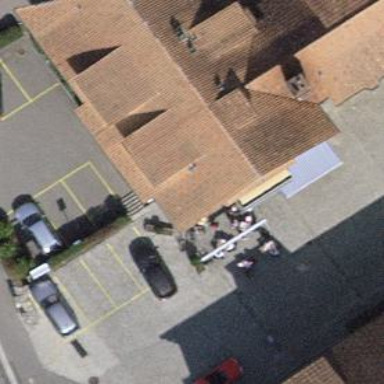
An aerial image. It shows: Restaurant.